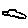
Label: cloud